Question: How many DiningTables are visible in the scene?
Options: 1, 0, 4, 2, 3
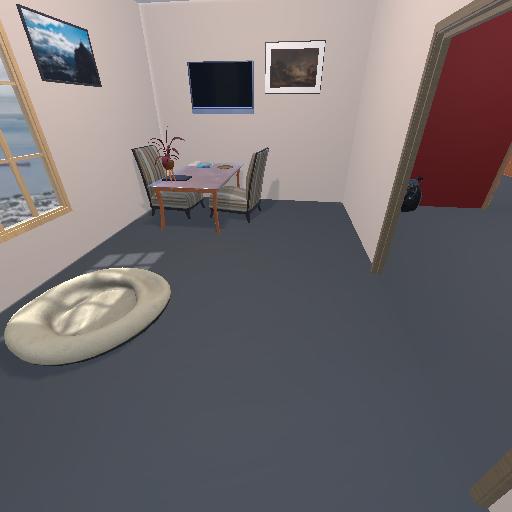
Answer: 1